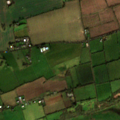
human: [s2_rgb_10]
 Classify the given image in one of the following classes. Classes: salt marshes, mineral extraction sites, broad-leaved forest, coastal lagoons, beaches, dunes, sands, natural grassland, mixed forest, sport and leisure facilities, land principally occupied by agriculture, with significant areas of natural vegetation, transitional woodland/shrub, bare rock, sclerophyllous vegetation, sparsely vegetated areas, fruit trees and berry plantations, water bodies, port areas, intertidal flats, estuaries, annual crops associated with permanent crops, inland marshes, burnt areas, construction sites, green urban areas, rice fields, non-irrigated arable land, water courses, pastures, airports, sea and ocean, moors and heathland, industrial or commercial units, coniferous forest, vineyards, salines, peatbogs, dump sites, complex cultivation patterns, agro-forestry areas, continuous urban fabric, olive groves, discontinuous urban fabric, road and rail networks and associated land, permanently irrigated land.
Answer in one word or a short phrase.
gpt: non-irrigated arable land, pastures, land principally occupied by agriculture, with significant areas of natural vegetation